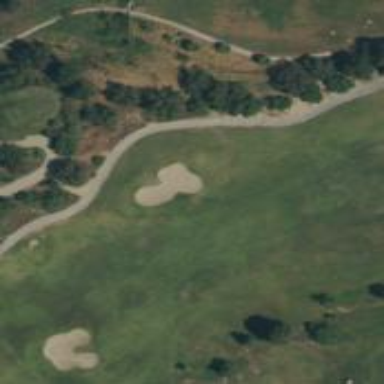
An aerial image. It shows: View of golf hole.